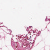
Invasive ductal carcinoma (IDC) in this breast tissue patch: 0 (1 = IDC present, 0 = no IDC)